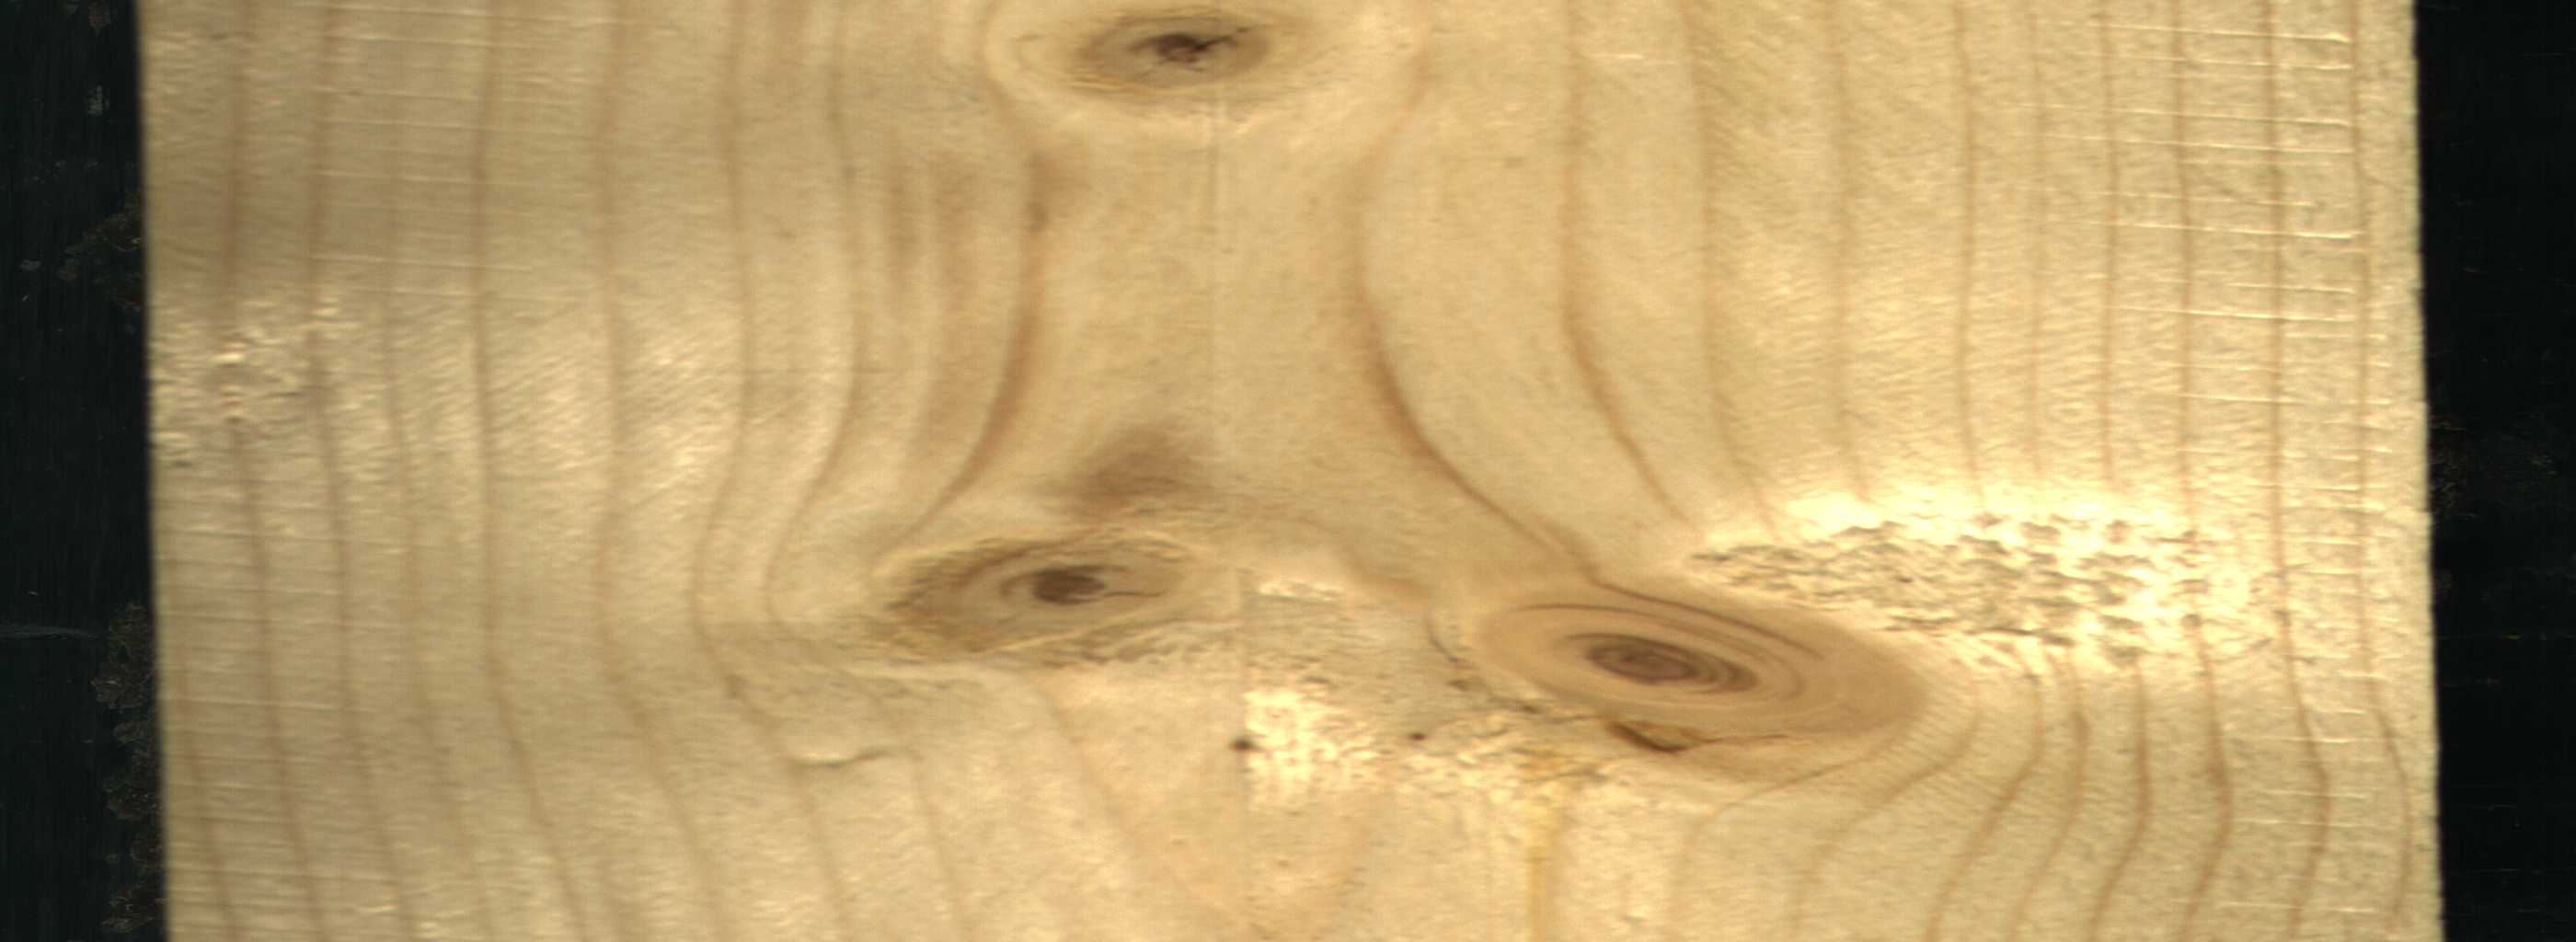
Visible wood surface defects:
Live_Knot
Live_Knot
Live_Knot